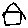
Label: house